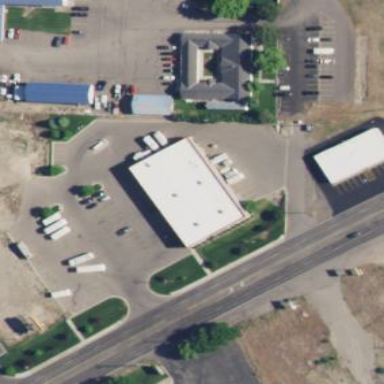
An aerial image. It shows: Retail building.